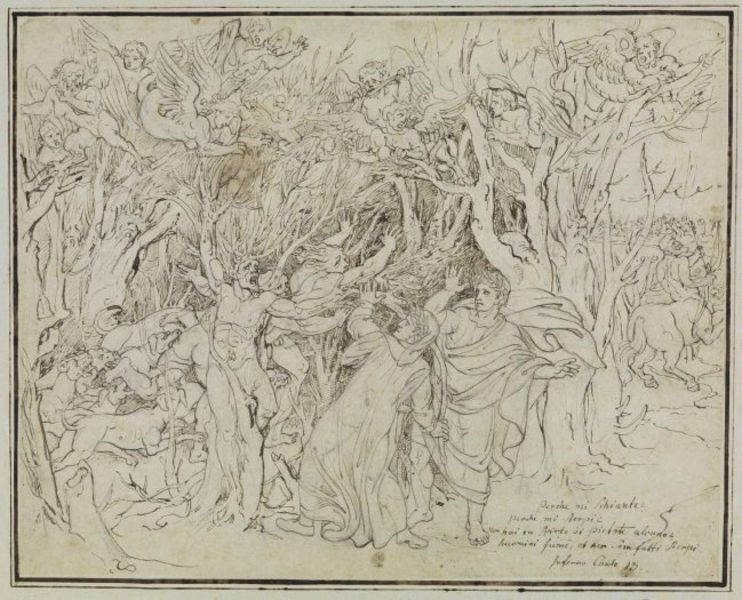
Titel: Dante und Virgil im Wald der Selbstmörder (Dante Inferno, Canto 13)
Künstler: Joseph Anton Koch
Standort: Karlsruhe
Institution: Staatliche Kunsthalle Karlsruhe
Schlagwörter: baum, flügel, kampf, mann, nackt, weiß, bäume, frauen, menschen, männer, schwarz, skizze, zeichnung, hund, hunde, tier, tiere, menge, mensch, rahmen, natur, gewand, mantel, wald, pferd, engel, hufe, relief, holzschnitt, schrift, umrisse, schuhe, studie, laufen, grafik, linien, angst, unglück, men, people, white, black, figures, gray, grey, picture, flucht, barfuss, antike, druck, stich, gefahr, schwarzweiß, text, durcheinander, beschriftung, bleistift, entwurf, lorbeer, lorbeerkranz, mythologie, jagd, römer, jagdhund, fegefeuer, hilfe, angel, angels, centaur, greek, horses, man, mythology, naked, nude, roman, toga, tree, griechisch, metamorphose, verwandlung, zentauer, zentaur, nature, griechenland, trees, jagdhunde, gestrüpp, forest, drawing, kupferstich, black and white, animals, dog, dogs, illustration, sketch, beard, birds, fly, flying, myth, nymphs, fairy, wings, artemis, save, jagdt, abstract, geister, human, sizze, history, draft, menschne, monks, pencil, angles, animal, circle, lines, war, horse, fire, böume, forrest, lithograph, picasso, ovid, humans, daphne, transformation, scary, wing, anger, comic, scared, kill, angle, manner, monster, greece, words, fear, pain, harpyen, ängel, woods, holy, dying, religiöses motiv, fluct, sadness, cirlce, trunks, flee, running, überfrachtet, r, hr, k, w, terror, unicorn, demons, dante, virgil, inferno, scream, free, stress, surprise, limbs, preliminary, suffer, no color, fantastic, cry, punish, torment, baum wald, bbläume, deamons, ants, ents, schwer erkennbare figuren, suicides, hippo, sace, issue, no colo, #zentaur